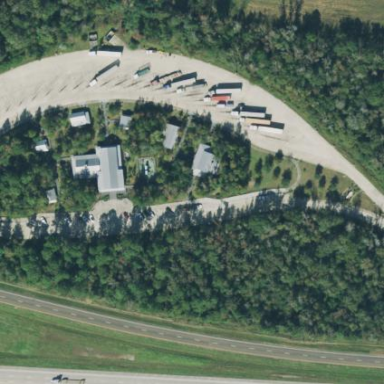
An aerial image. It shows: Rest area on the road with picnic tables.